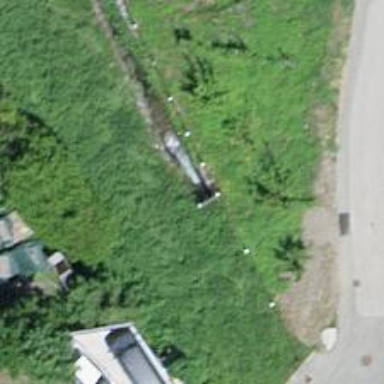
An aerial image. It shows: Culvert tunnel.